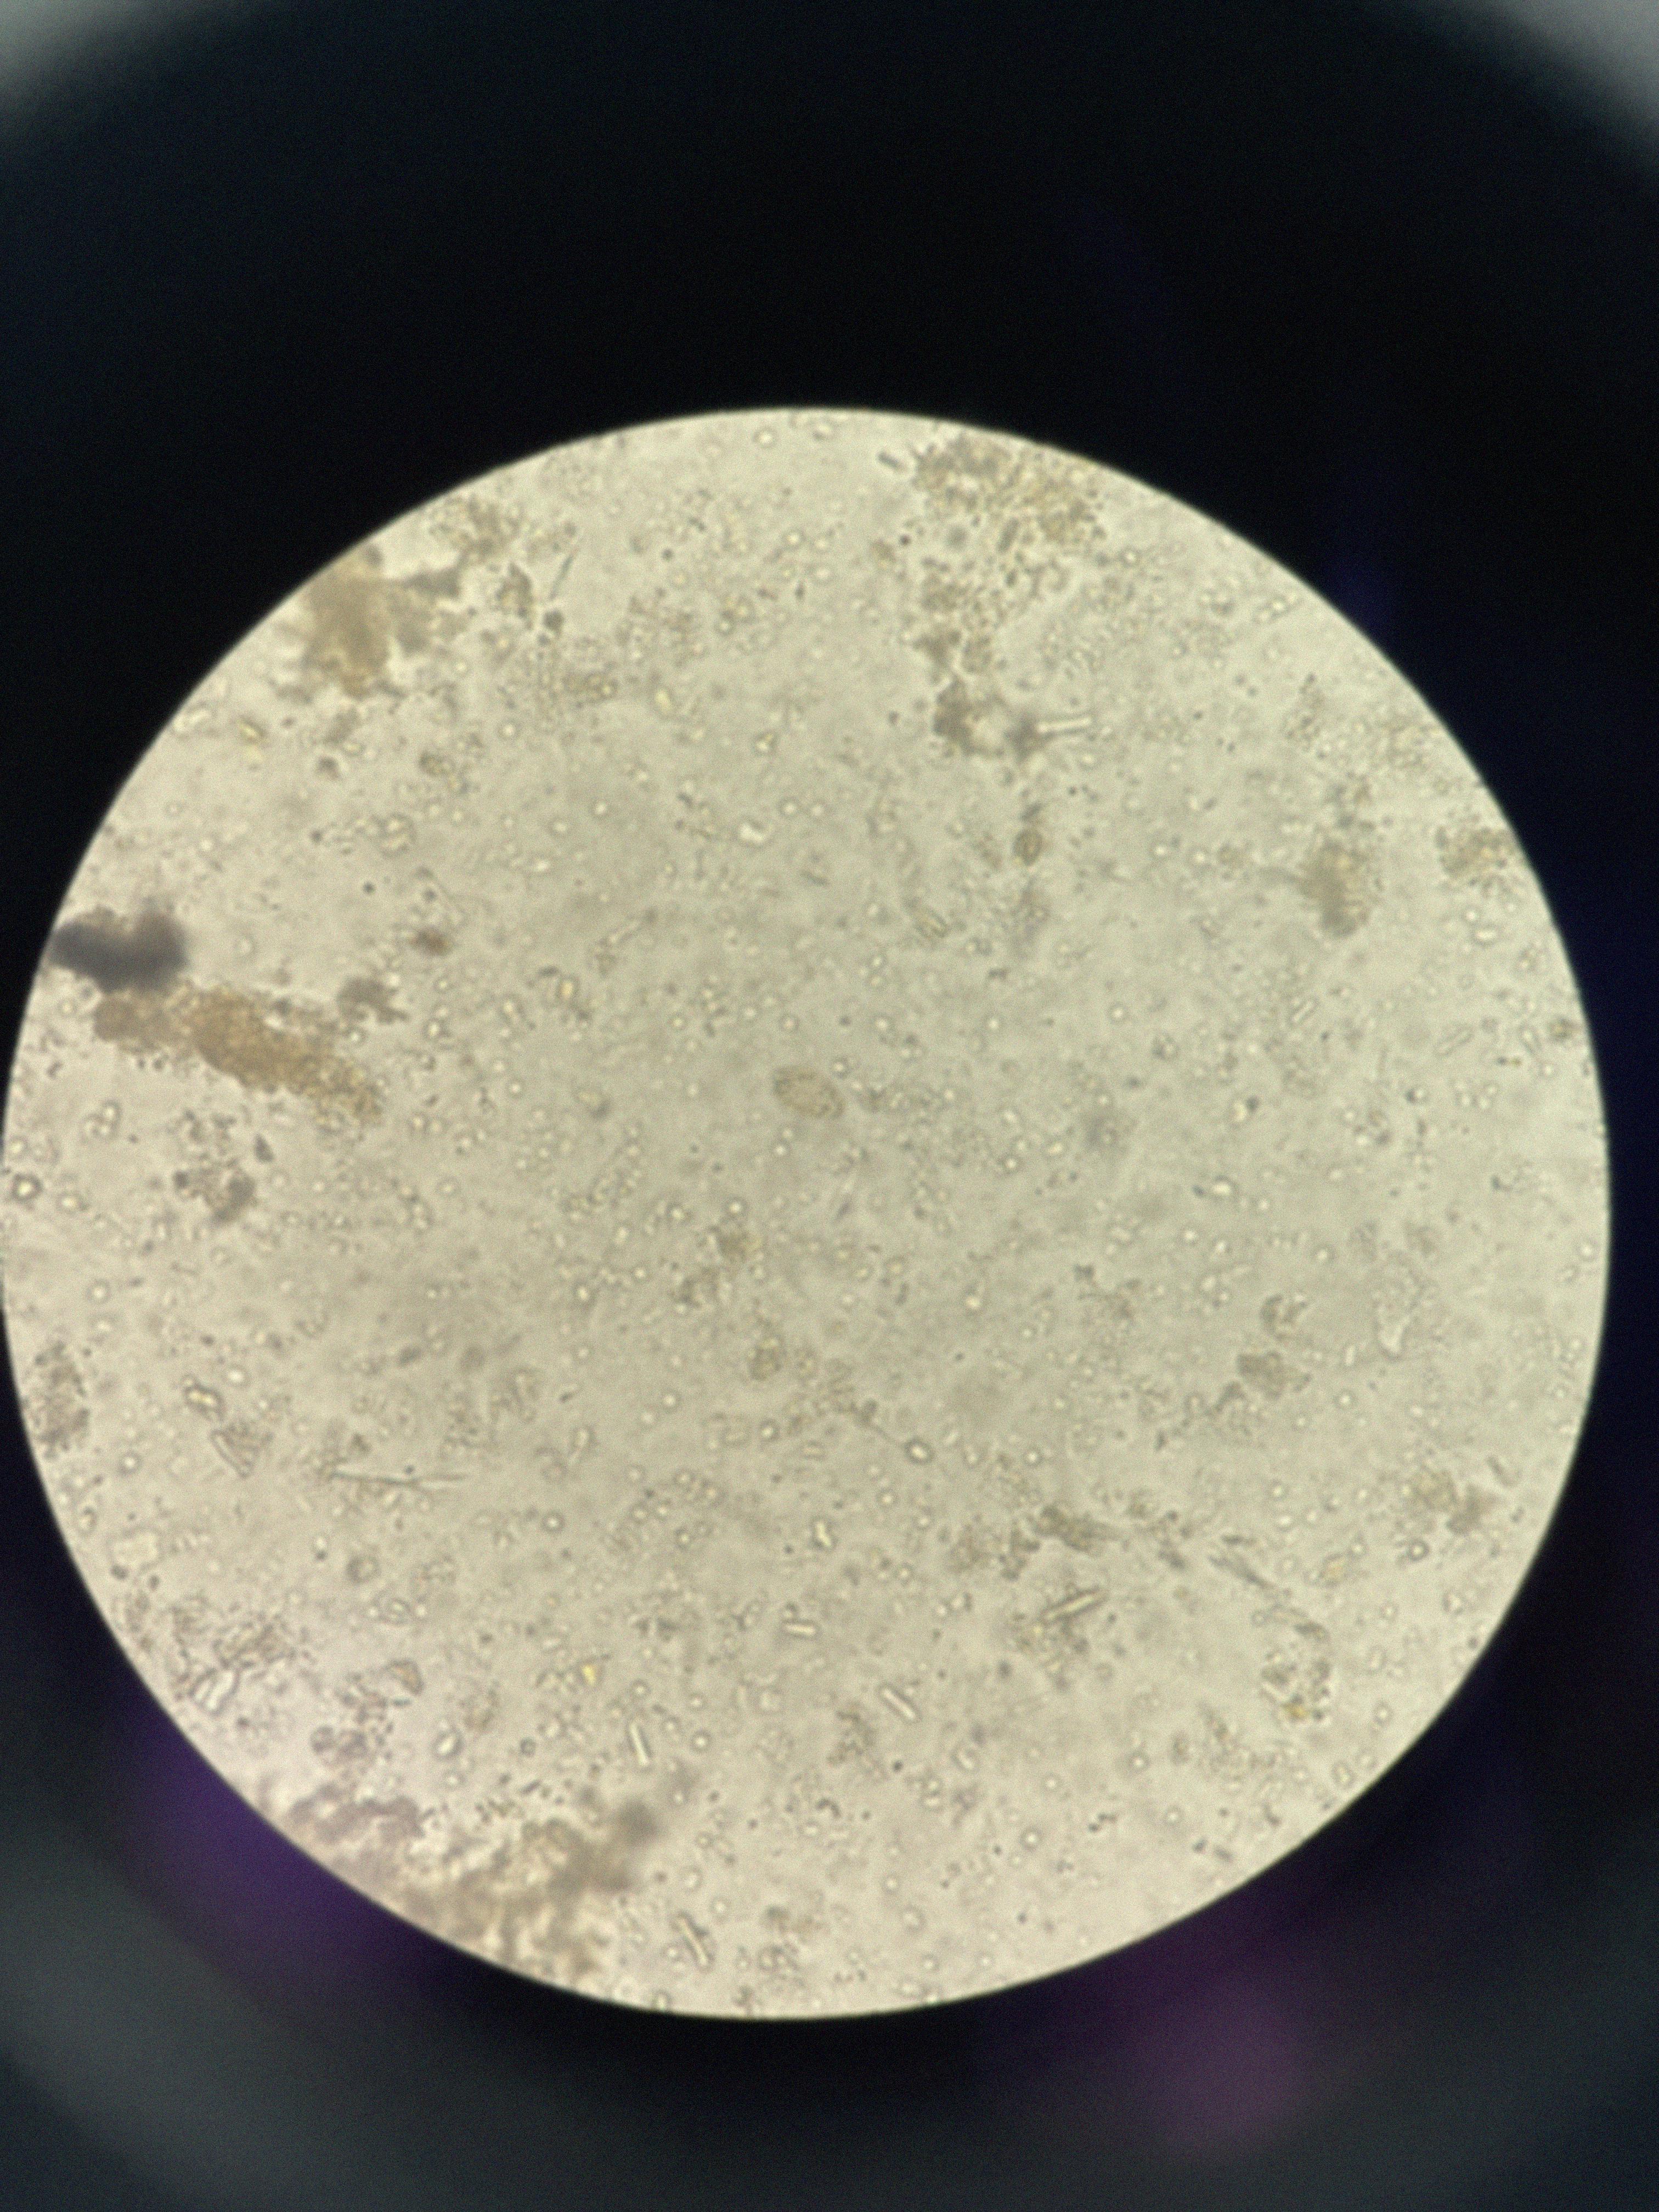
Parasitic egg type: Opisthorchis viverrine